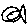
Label: fish